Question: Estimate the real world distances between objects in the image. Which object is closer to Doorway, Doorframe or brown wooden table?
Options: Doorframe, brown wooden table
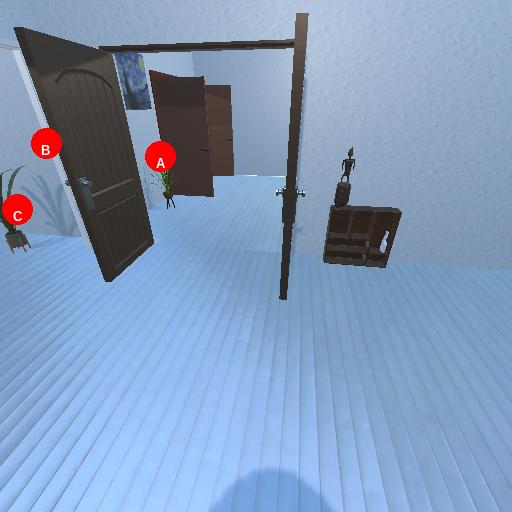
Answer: Doorframe